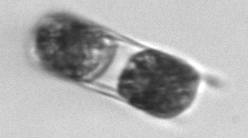
Label: Hemiaulus